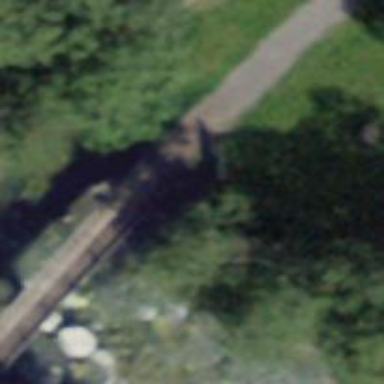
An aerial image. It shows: Footway on bridge.